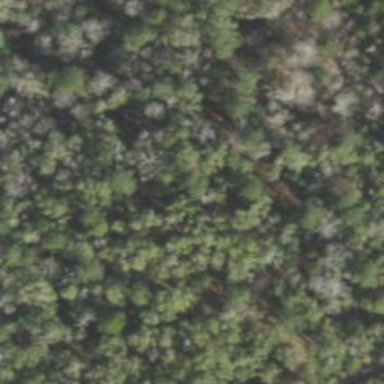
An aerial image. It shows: Mixed woodland with various types of leaves.